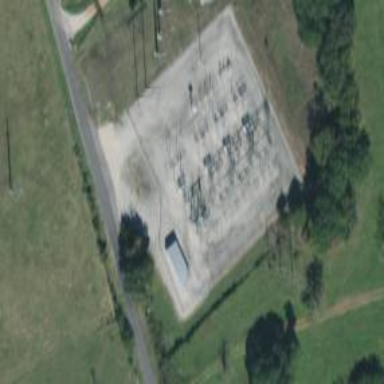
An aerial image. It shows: Switch for power supply.